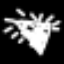
Label: diamond